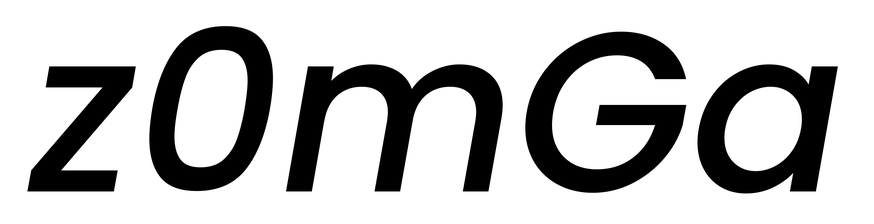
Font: Poppins-MediumItalic